九年级 · 度量几何学
如图, $\odot O$ 是等边三角形 $A B C$ 的外接圆, 其半径为
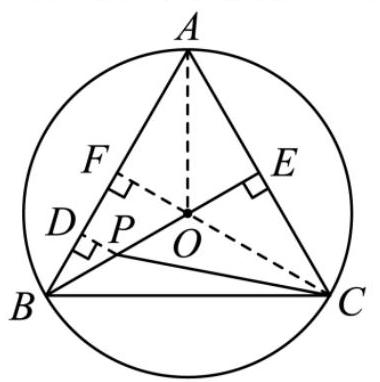
答案:  6

解析: 过点 $P$ 作 $P D \perp A B$, 连接 $\mathrm{CO}$ 并延长交 $A B$ 于点 $F$, 连接 $A O$, 根据等边三角形的性质和圆内接三角形的性质得到 $O A=O B=4, C F \perp A B$, 然后利用含 $30^{\circ}$ 角直角三角形的性质得到 $O E=\frac{1}{2} O A=2$, 进而求出 $B E=B O+E O=6$, 然后利用 $C P+\frac{1}{2} B P=C P+P D \leq C F$ 代入求解即可.

【详解】如图所示, 过点 $P$ 作 $P D \perp A B$, 连接 $\mathrm{CO}$ 并延长交 $A B$ 于点 $F$, 连接 $A O$

$\because \triangle A B C$ 是等边三角形, $B E \perp A C$

$\therefore \angle A B E=\angle C B E=\frac{1}{2} \angle A B C=30^{\circ}$

$\because \odot O$ 是等边三角形 $A B C$ 的外接圆, 其半径为 4

$\therefore O A=O B=4, C F \perp A B$,

$\therefore \angle O B A=\angle O A B=30^{\circ}$

$\therefore \angle O A E=\angle O A B=\frac{1}{2} \angle B A C=30^{\circ}$

$\because B E \perp A C$

$\therefore O E=\frac{1}{2} O A=2$

$\therefore B E=B O+E O=6$

$\because P D \perp A B, \quad \angle A B E=30^{\circ}$

$\therefore P D=\frac{1}{2} P B$

$\therefore C P+\frac{1}{2} B P=C P+P D \leq C F$

$\therefore C P+\frac{1}{2} B P$ 的最小值为 $C F$ 的长度

$\because \triangle A B C$ 是等边三角形, $B E \perp A C, C F \perp A B$

$\therefore C F=B E=6$
$\therefore C P+\frac{1}{2} B P$ 的最小值为 6 .

故答案为: 6 .

【点睛】此题考查了圆内接三角形的性质, 等边三角形的性质, 含 $30^{\circ}$ 角直角三角形的性质等知识, 解题的关键是熟练掌握以上知识点.